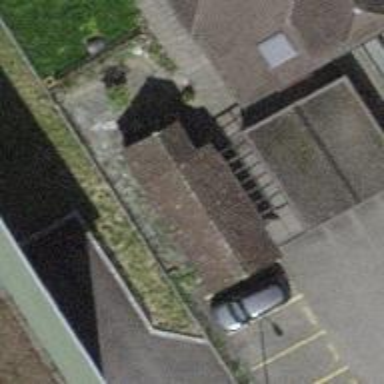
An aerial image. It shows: Garage.